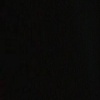
Label: space